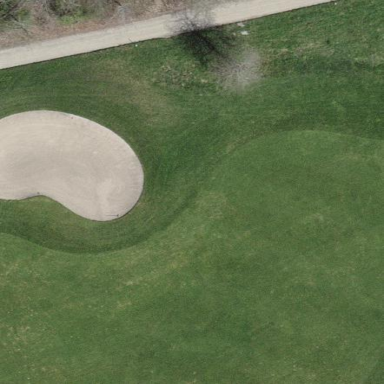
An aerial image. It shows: Bunker on golf course.